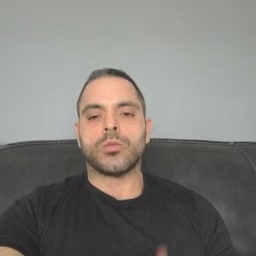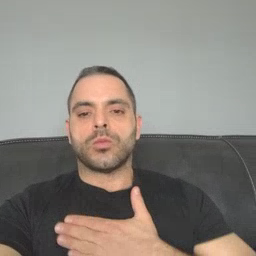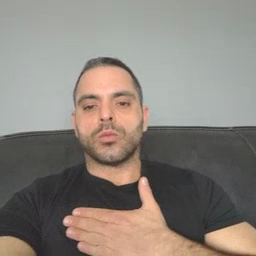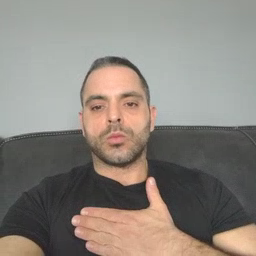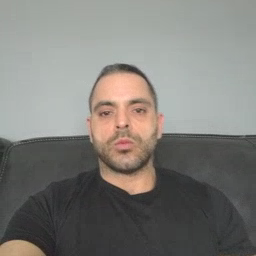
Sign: minemy